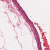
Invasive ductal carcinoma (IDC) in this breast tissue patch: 0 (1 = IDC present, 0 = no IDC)